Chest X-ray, PA view. Patient: 65 years old, sex F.
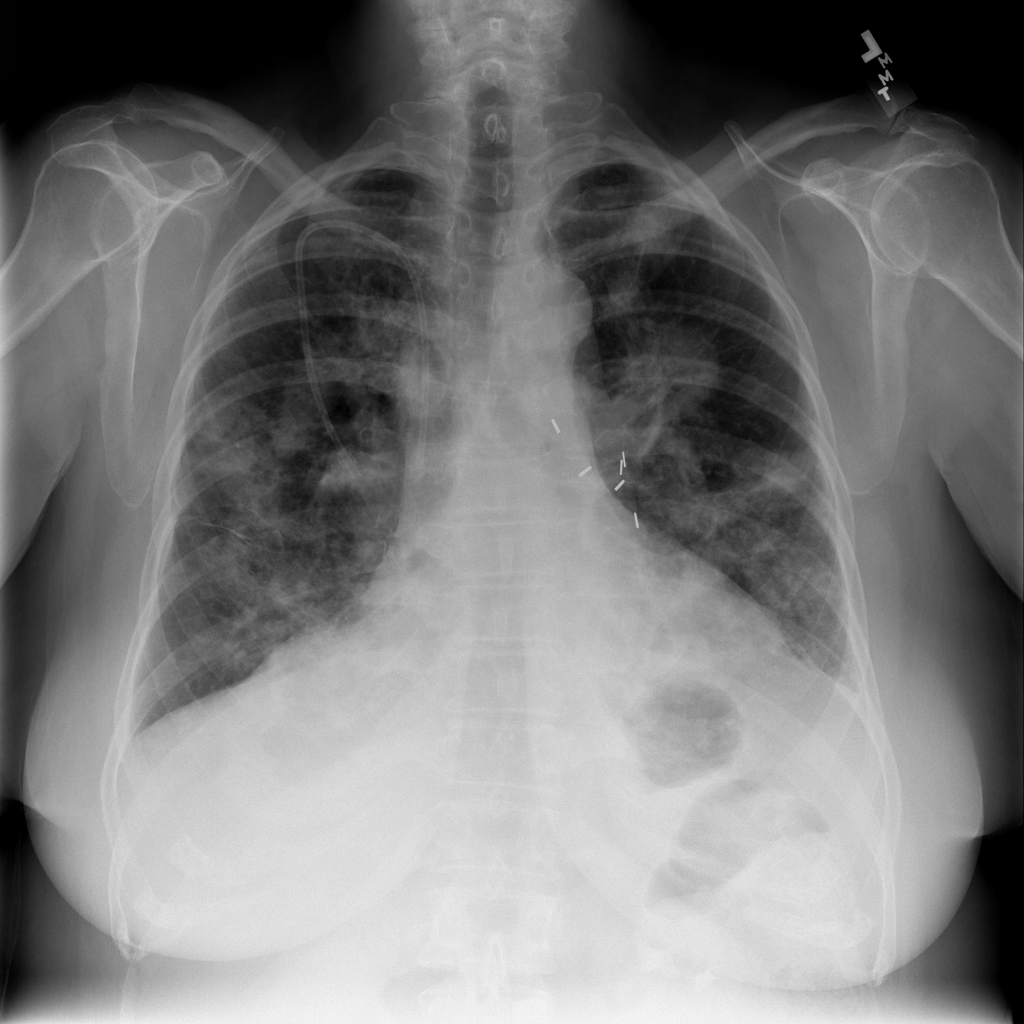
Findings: Infiltration, Mass